Interaction volume radius: 10 \u00c5
Interaction volume height: 30 \u00c5
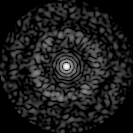
Disorder parameter: 0.7998